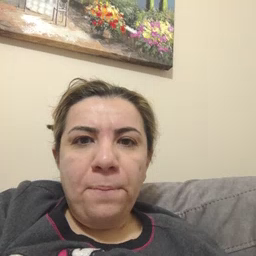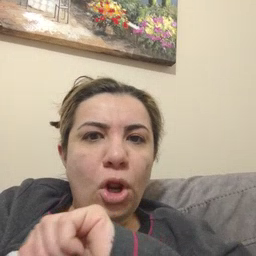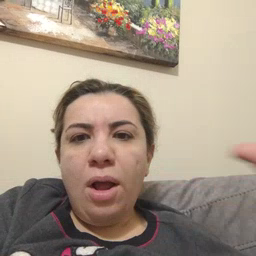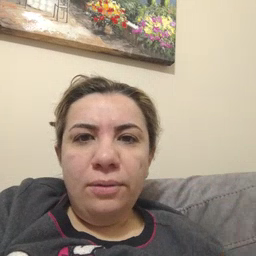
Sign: all